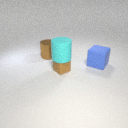
large blue rubber cube to the right of large brown metal cylinder